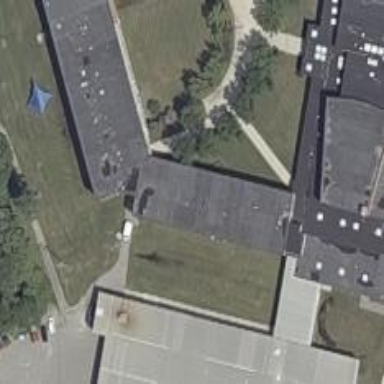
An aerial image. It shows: School.